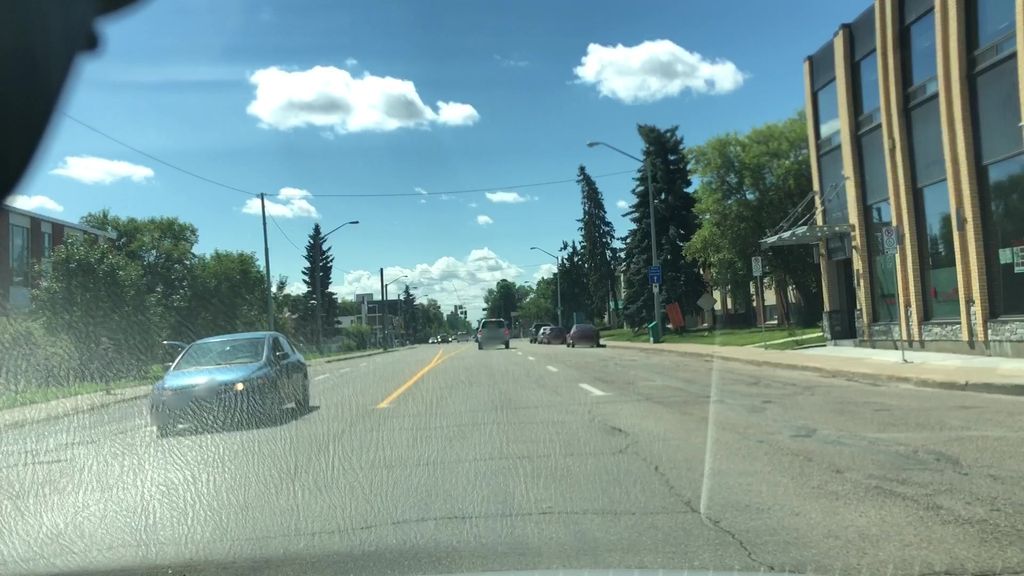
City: edmonton